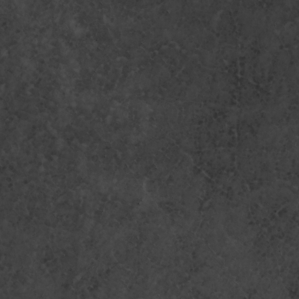
Label: non_frost